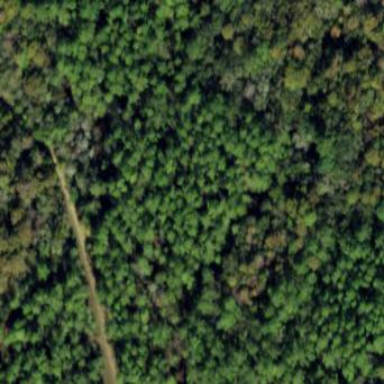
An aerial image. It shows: Forest dominated by needle-leaved trees.